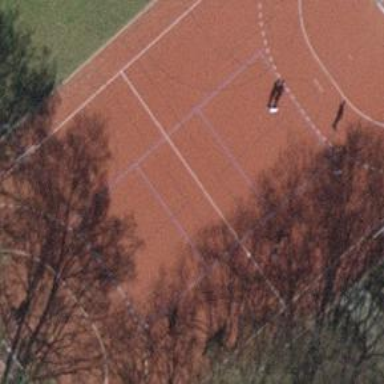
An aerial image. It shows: Basketball court on leisure land pitch.